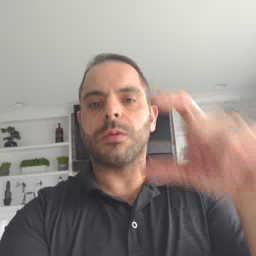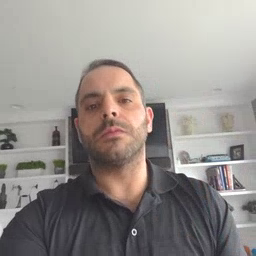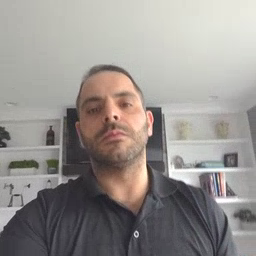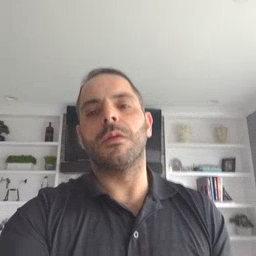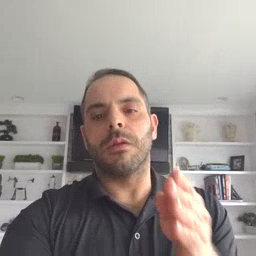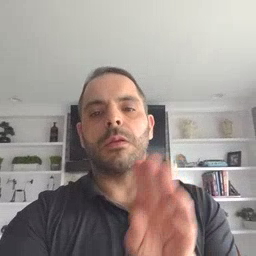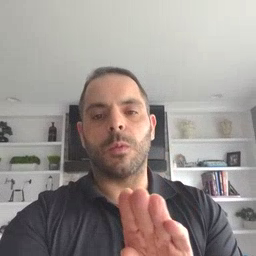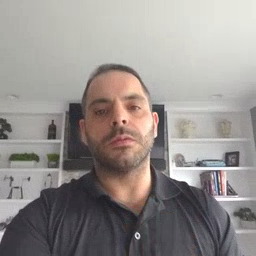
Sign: close